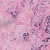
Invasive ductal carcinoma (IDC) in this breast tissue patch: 1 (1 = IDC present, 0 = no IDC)